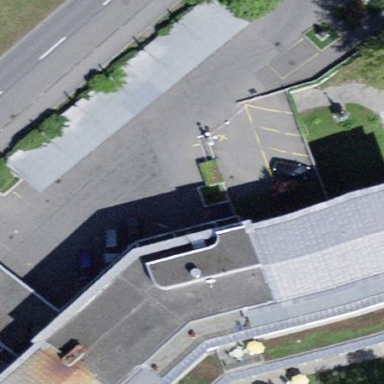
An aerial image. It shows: Parking area with sheds.